Aerial crown-view tile of a tropical tree (Barro Colorado Island, Panama), acquired 20250317:
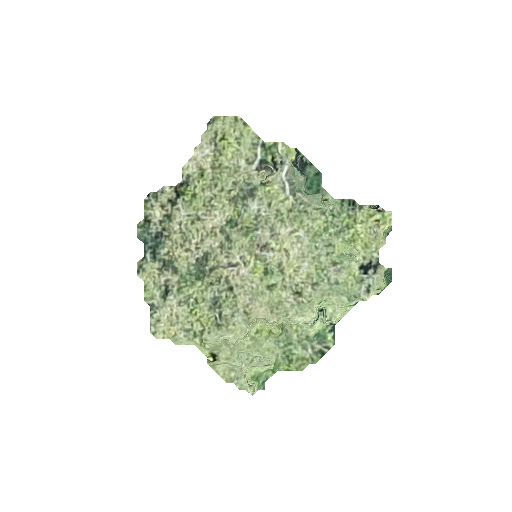
Species: Platypodium elegans
GBIF accepted scientific name: Platypodium elegans
Crown area: 66.638 m²